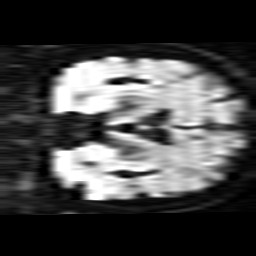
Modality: TRACE
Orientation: coronal
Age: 74
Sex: male
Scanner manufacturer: philips
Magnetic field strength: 1.5 T
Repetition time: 4.635 s
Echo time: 0.07843 s